Aerial crown-view tile of a tropical tree (Barro Colorado Island, Panama), acquired 20250124:
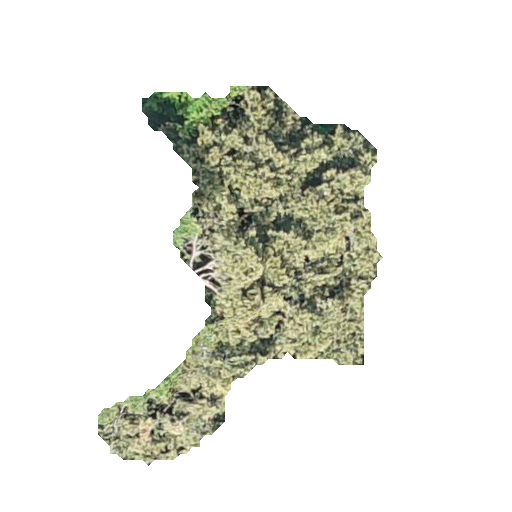
Species: Luehea seemannii
GBIF accepted scientific name: Luehea seemannii
Crown area: 82.929 m²